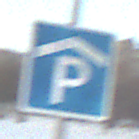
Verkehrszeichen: Parkhaus
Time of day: SunriseSunset
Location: Outdoor (Nature)
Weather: PartlyCloudy
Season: NotSpecified
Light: Natural